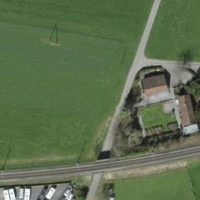
EUNIS habitat code: 52
Species observed at this site:
Lolium perenne